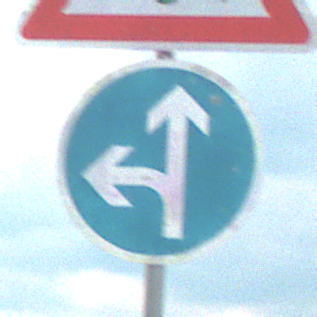
Verkehrszeichen: VorgeschriebeneFahrtrichtungGeradeausOderLinks
Zusatzzeichen oben: Lichtzeichenanlage
Umgebung: Outdoor, Nature
Tageszeit: MorningAfternoon
Wetter: PartlyCloudy
Licht: Natural
Jahreszeit: NotSpecified
Kontrast: LowContrast